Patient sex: F
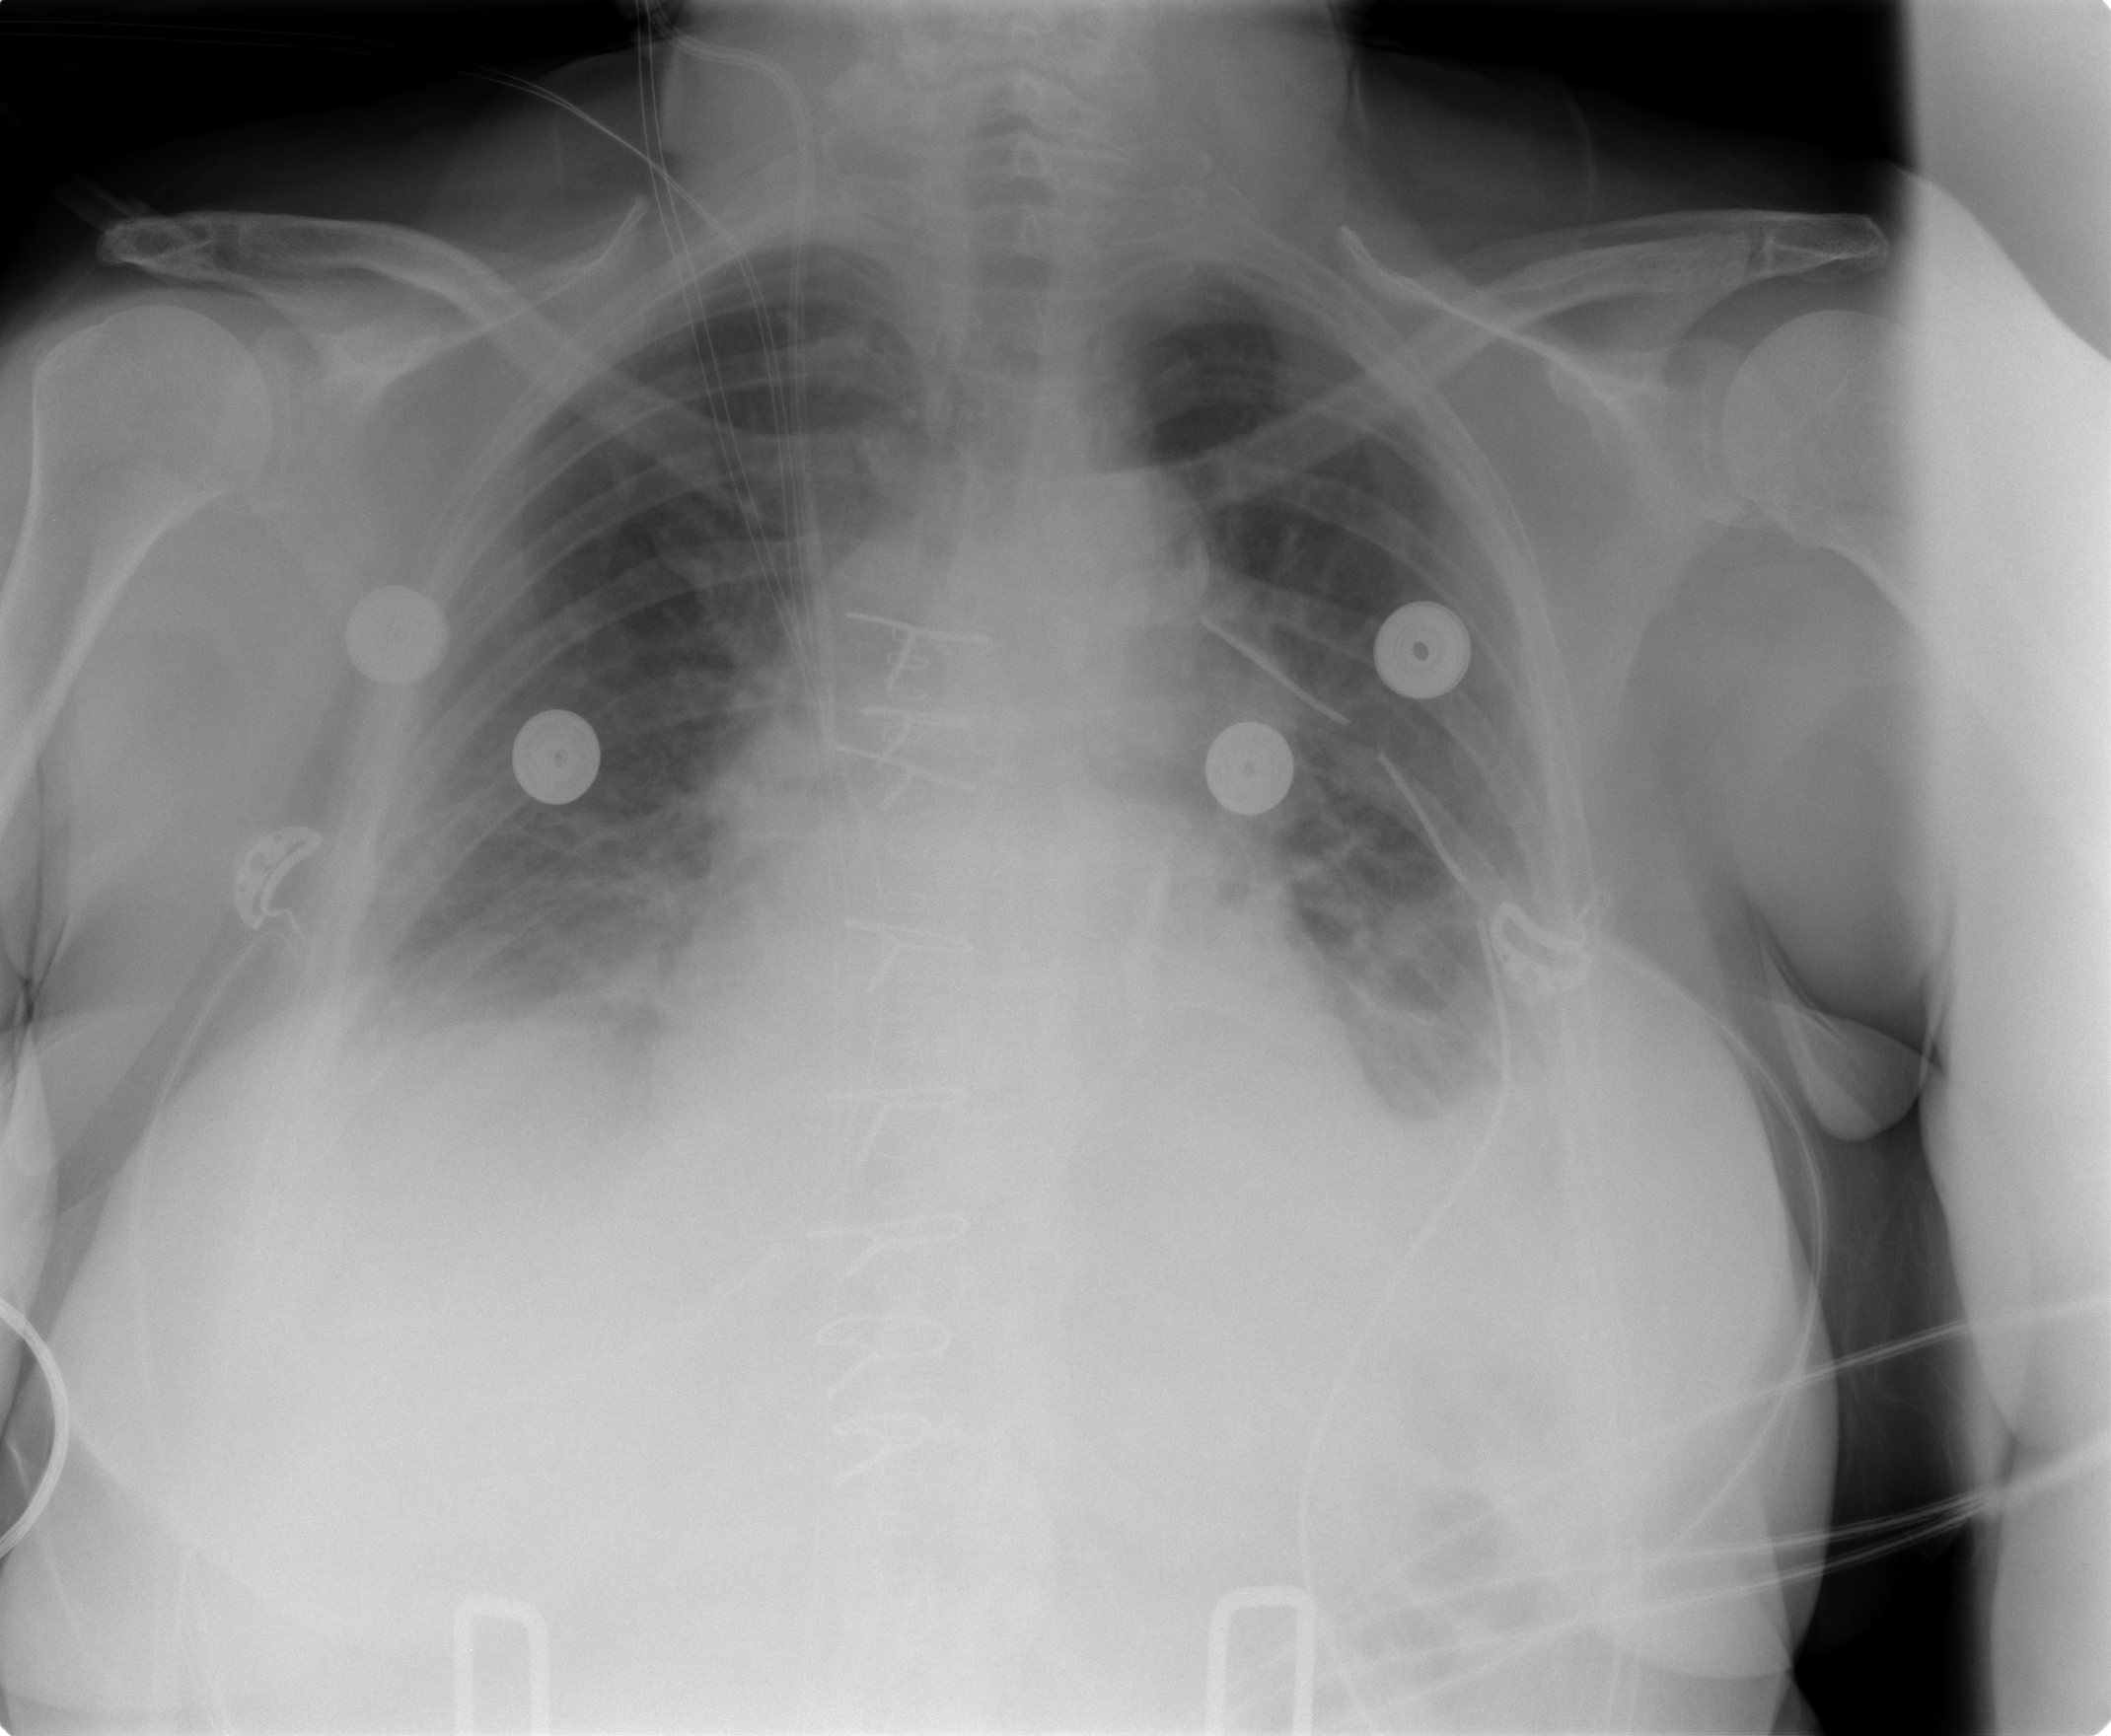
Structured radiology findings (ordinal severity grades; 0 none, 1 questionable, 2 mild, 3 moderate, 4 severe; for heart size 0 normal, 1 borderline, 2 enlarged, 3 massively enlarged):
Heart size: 0
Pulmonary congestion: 0
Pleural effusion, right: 2
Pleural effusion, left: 2
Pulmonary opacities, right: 0
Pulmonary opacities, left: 0
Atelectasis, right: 2
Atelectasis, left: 2